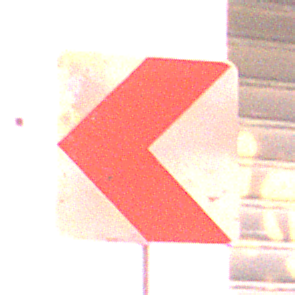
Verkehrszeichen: RichtungstafelnInKurvenKleinRechts
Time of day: MorningAfternoon
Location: Outdoor (Urban)
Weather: Clear
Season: NotSpecified
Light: Natural